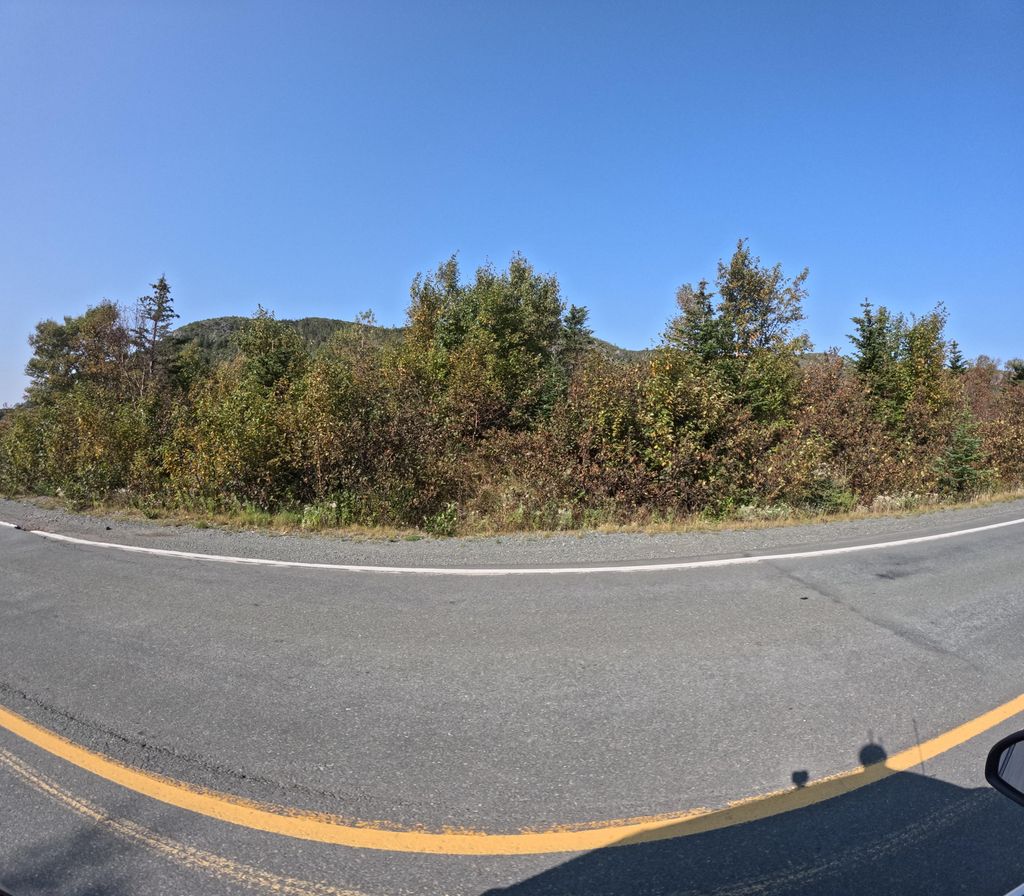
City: st_johns